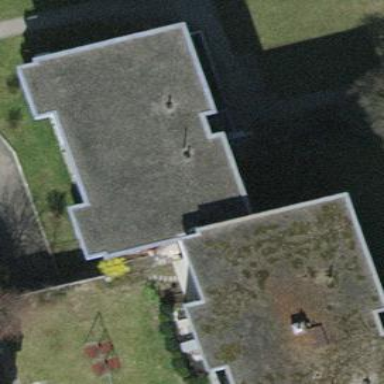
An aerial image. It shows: Flat roofed apartment building with tile roof.